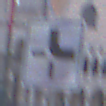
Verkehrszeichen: VerlaufVorfahrtsstrasse4
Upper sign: VorfahrtGewaehren
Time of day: SunriseSunset
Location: Outdoor (Urban)
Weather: PartlyCloudy
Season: NotSpecified
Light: Natural